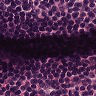
Metastatic tissue present: no